Interaction volume radius: 10 \u00c5
Interaction volume height: 15 \u00c5
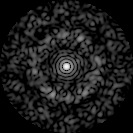
Disorder parameter: 0.7999